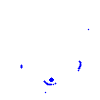
Particle: proton